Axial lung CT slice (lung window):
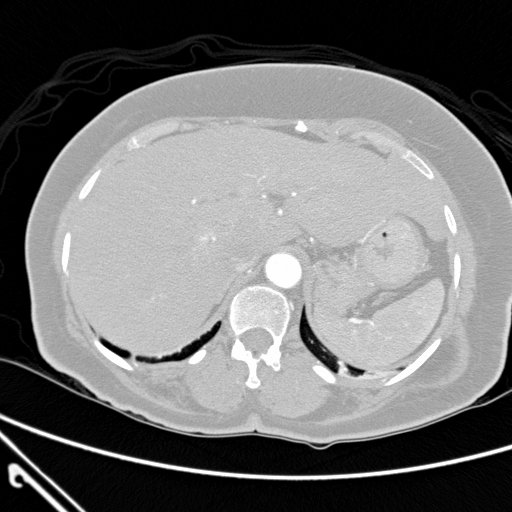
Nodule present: no